Interaction volume radius: 5 \u00c5
Interaction volume height: 25 \u00c5
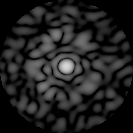
Disorder parameter: 0.7792